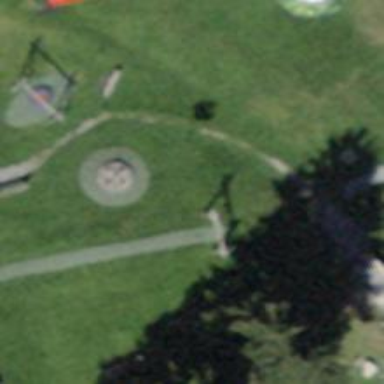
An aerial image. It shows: Playground featuring zipwire.